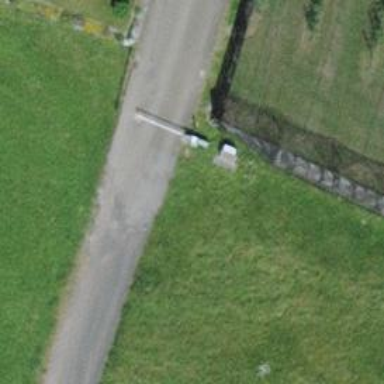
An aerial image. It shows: Lift gate barrier.